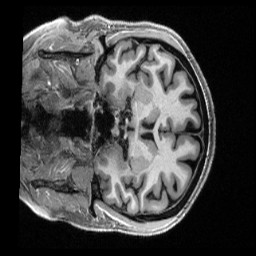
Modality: T1w
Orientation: coronal
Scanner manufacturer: siemens
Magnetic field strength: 3 T
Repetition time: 2.5 s
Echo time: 0.00231 s